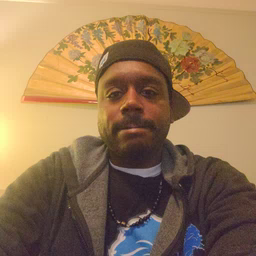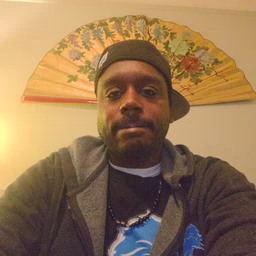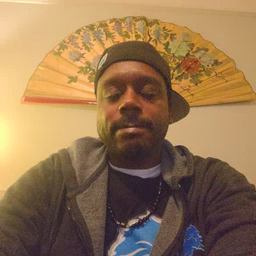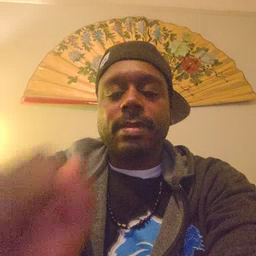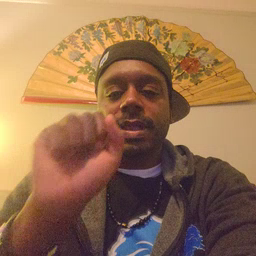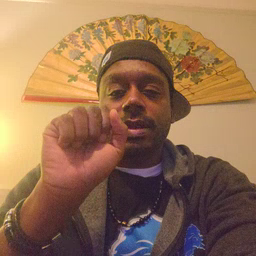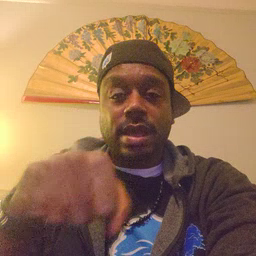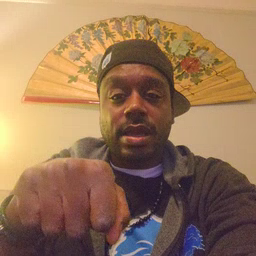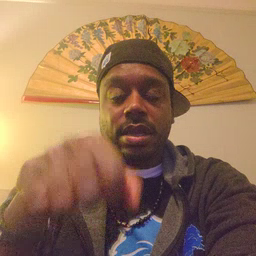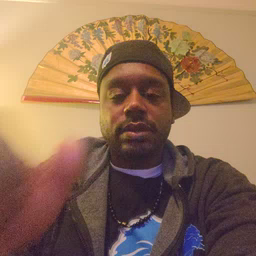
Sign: can